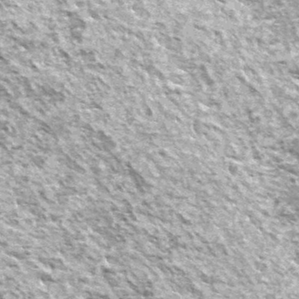
Label: frost